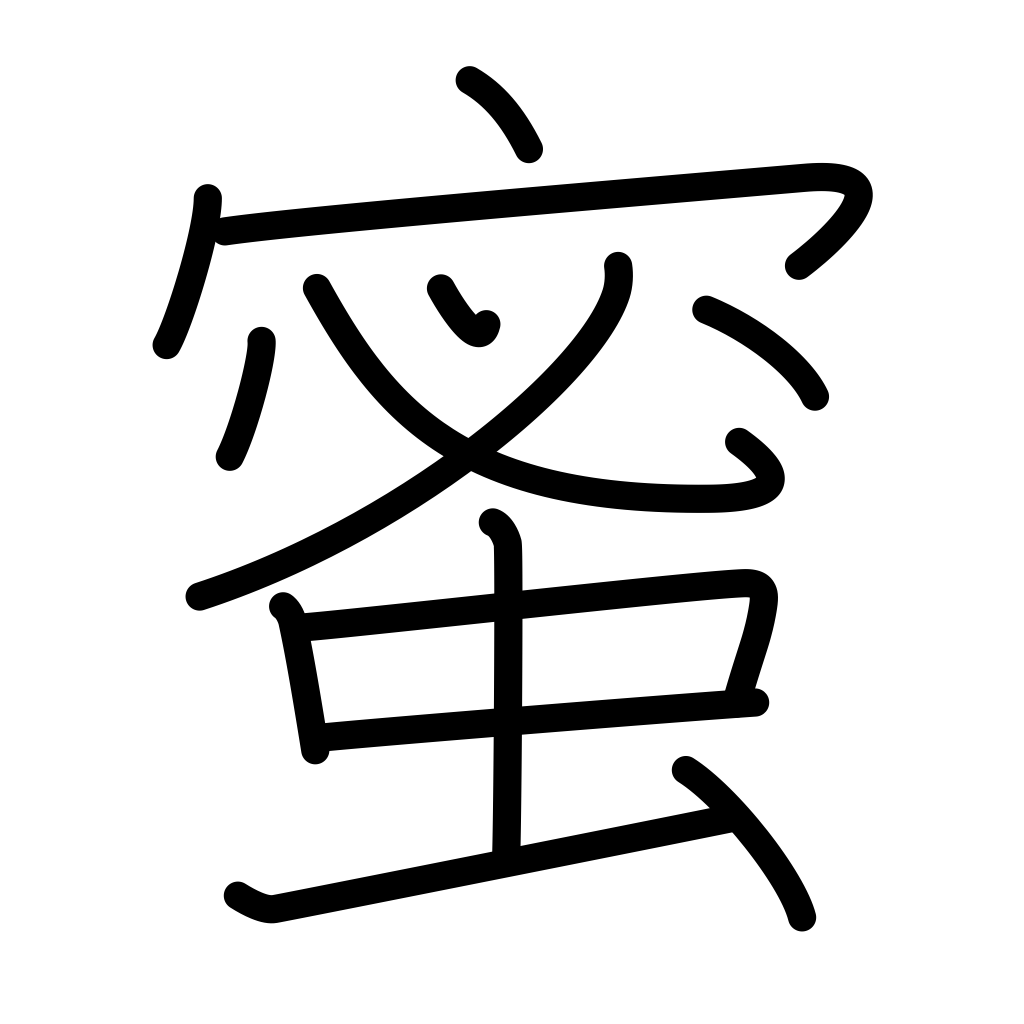
Meaning: honey, nectar, molasses